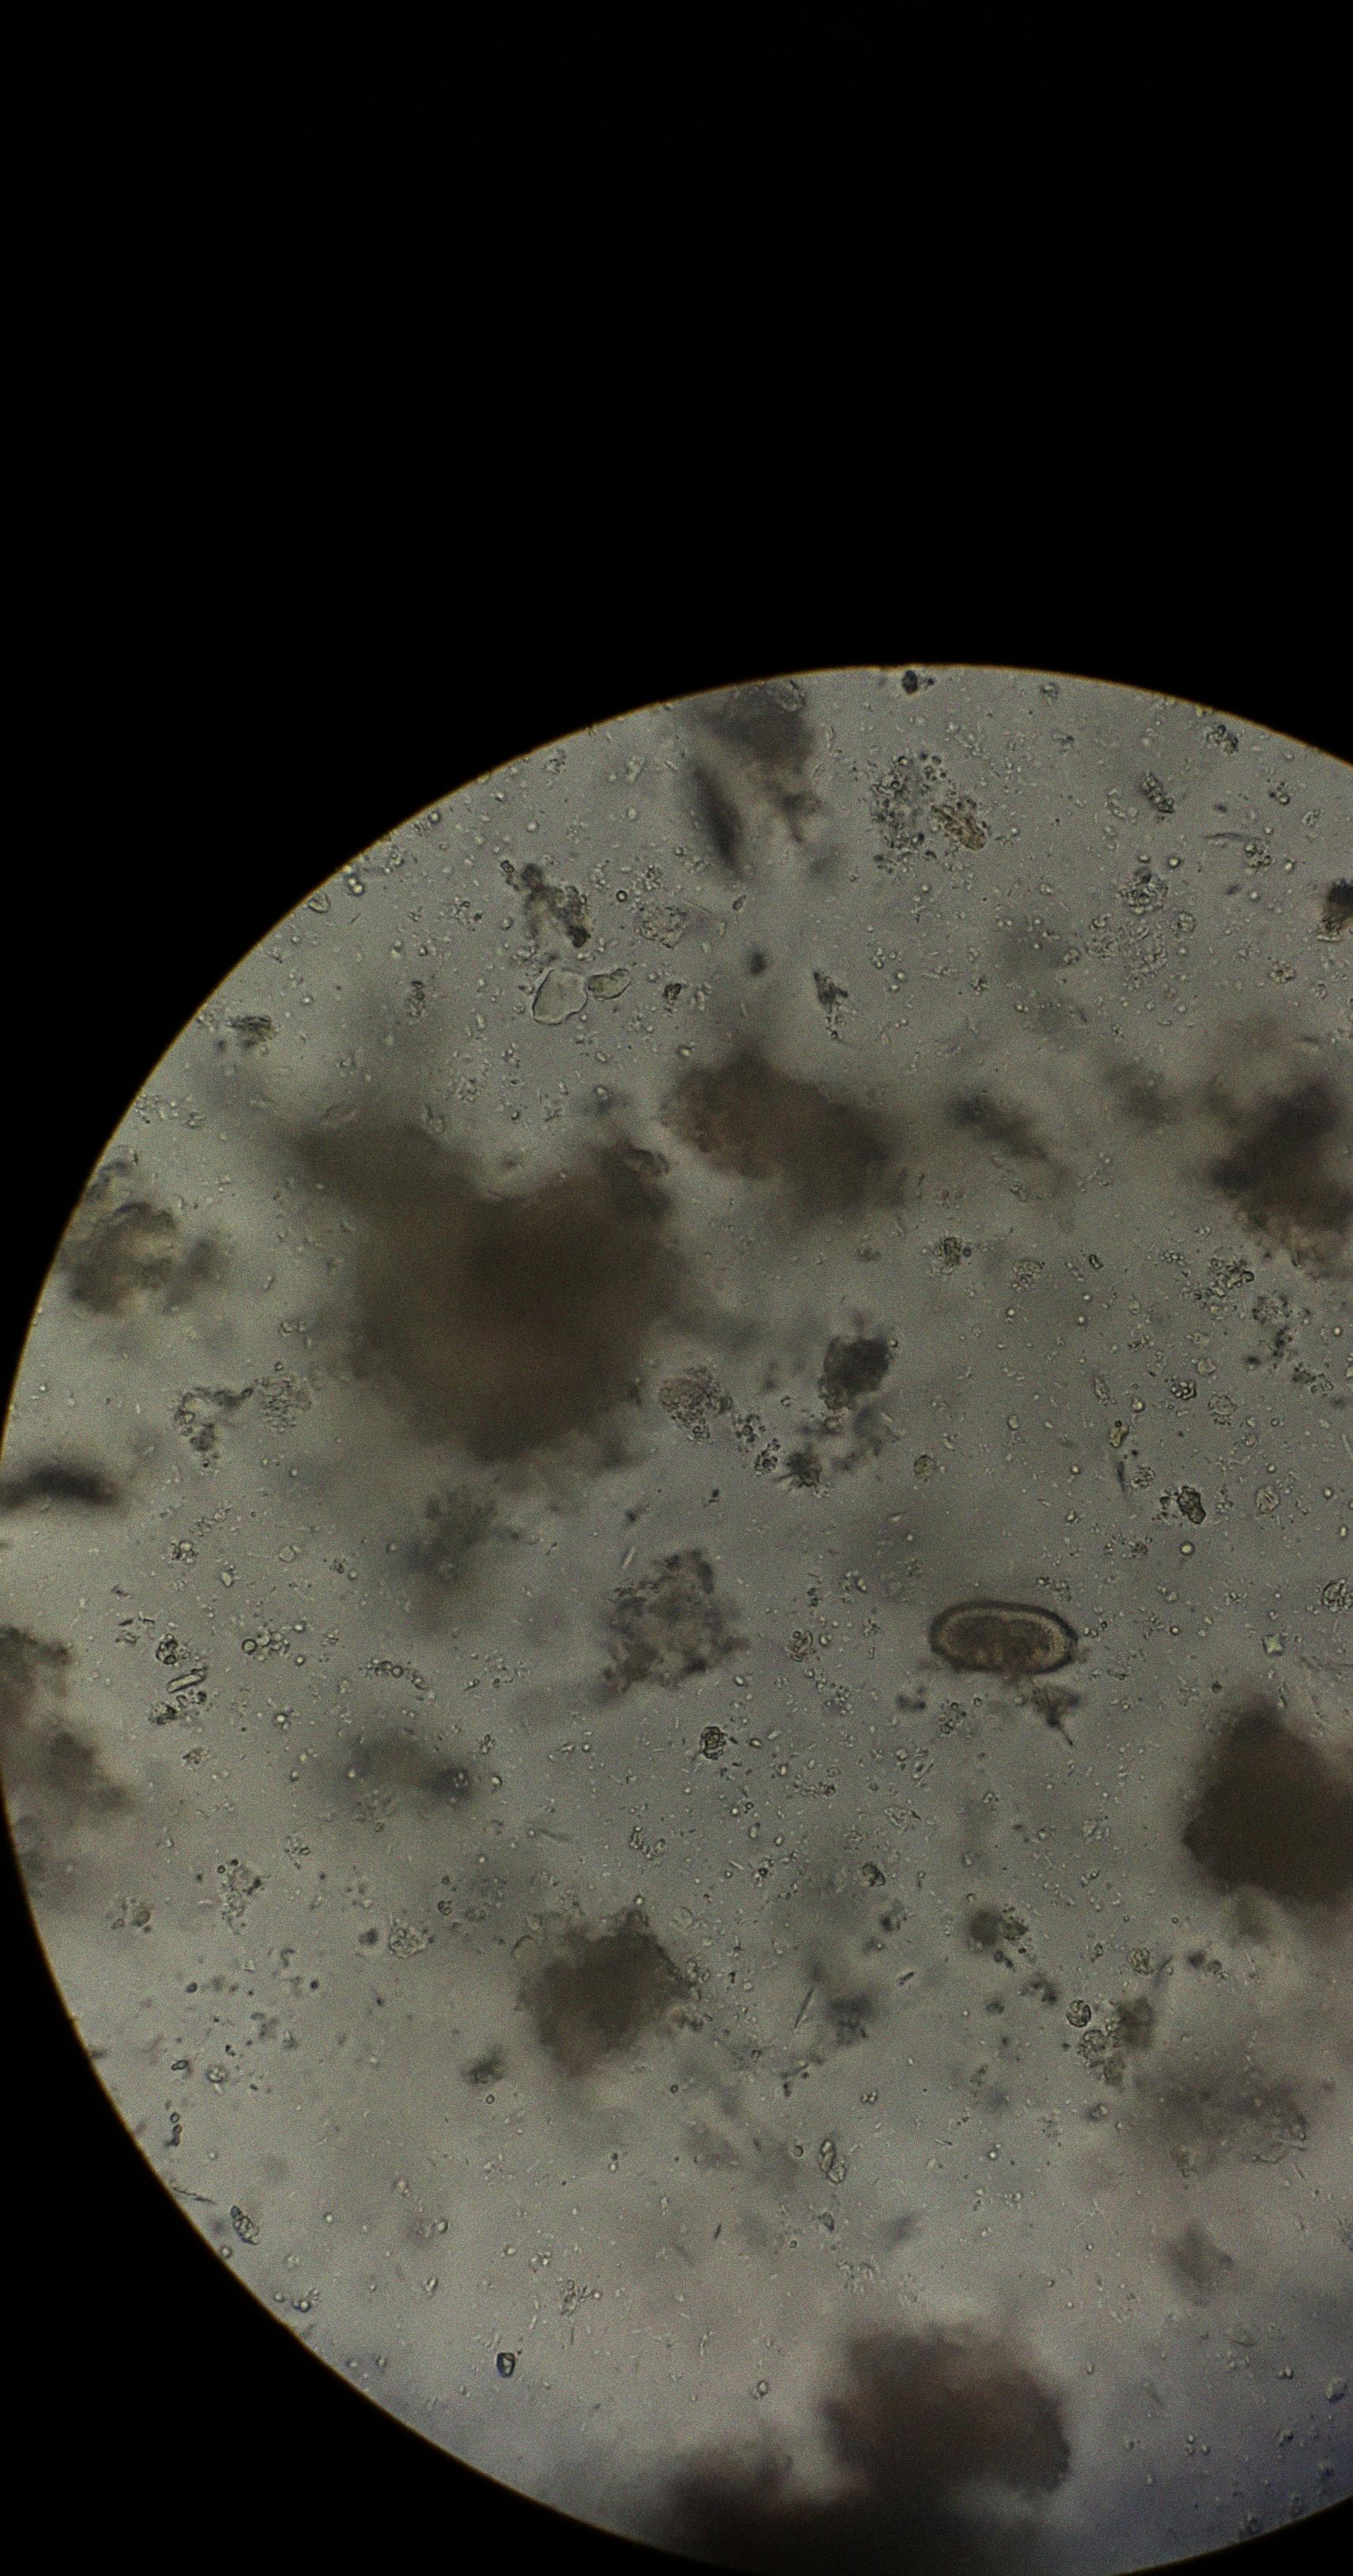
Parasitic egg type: Capillaria philippinensis